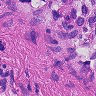
Metastatic tissue present: no